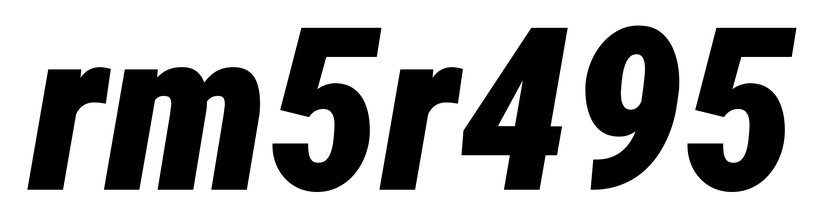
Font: Roboto-Italic_Condensed_Black_Italic